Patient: sex M, age 32
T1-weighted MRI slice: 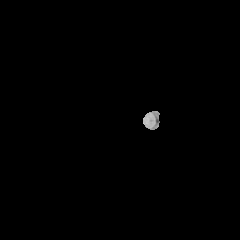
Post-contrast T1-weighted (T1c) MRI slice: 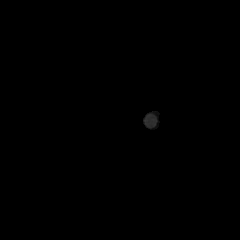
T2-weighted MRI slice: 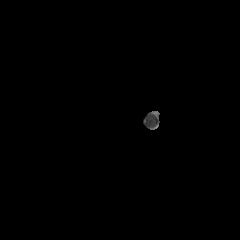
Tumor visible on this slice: no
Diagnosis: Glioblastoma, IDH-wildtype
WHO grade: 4